Question: I have a table of that I want to grab a random from, however I want the random-ness of it to lean more towards some than others.
To accomplish this I've setup a column called that stores how often that item should show up (higher = more often), and one called , which is configured using this query:
'''
SET @i:=0;UPDATE itemproperty SET rarity_position = @i:=@i+rarity;
'''
This provides the following results:

Then to grab a random value, I thought I would use:
'''
SELECT * FROM itemproperty
WHERE id = (
SELECT id
FROM itemproperty
WHERE rarity_position >= FLOOR
(
RAND()*
(
SELECT MAX(rarity_position) FROM itemproperty
)
)
ORDER BY rarity_position
ASC LIMIT 1
) LIMIT 1
'''
In order to select a random number with a maximum of the highest rarity_position, then grab the itemproperty with a rarity_position that is just above that.
Most of the time this works as expected, however about a third of the time no results come back.
Possibly relevant server info:
'''
Software: MySQL
Software version: 5.0.95-log - MySQL Community Server (GPL)
Protocol version: 10
Server charset: UTF-8 Unicode (utf8)
'''
You can reproduce the behaviour with this model :
'''
create table itemproperty (
id int, rarity int, rarity_position int
);
insert into itemproperty
values
( 1, 50, 50 ),
( 2, 50, 100 ),
( 3, 50, 150 ),
( 4, 50, 200 ),
( 5, 50, 250 ),
( 6, 50, 270 ),
( 7, 50, 320 ),
( 8, 50, 370 ),
( 9, 50, 420 ),
( 10, 50, 470 ),
( 11, 50, 520 )
;
'''
If you try to do the subquery only, it works every time :
'''
SELECT id
FROM itemproperty
WHERE rarity_position >= FLOOR
(
RAND()*
(
SELECT MAX(rarity_position) FROM itemproperty
)
)
ORDER BY rarity_position
ASC LIMIT 1
'''
But if you encapsulate it in :
'''
SELECT * FROM itemproperty
WHERE id = (
// here the above request
) LIMIT 1;
'''
It will not work as expected.
What is causing it to return no results every time?
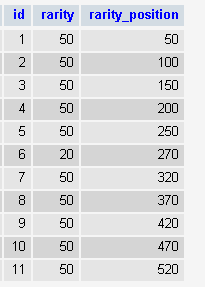
Answer: Found a workable solution similar to zerkms method:
'''
ORDER BY -LOG(1.0 - RAND()) / rarity
'''
<URL>
Notably, the missing pieces seem like they might be related to this question:
<URL>
I guess having RAND() in WHERE causes some weirdness.